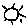
Label: sun